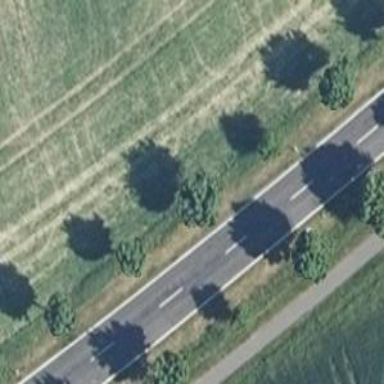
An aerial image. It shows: Row of trees in natural setting.